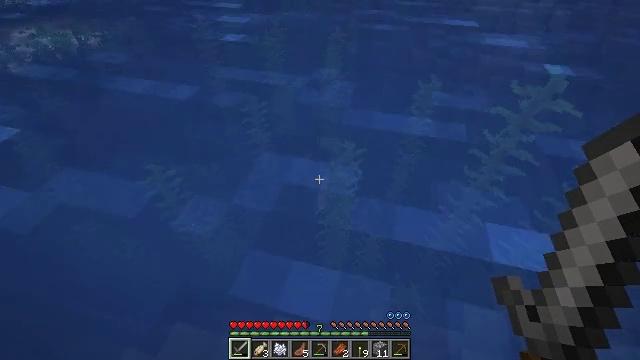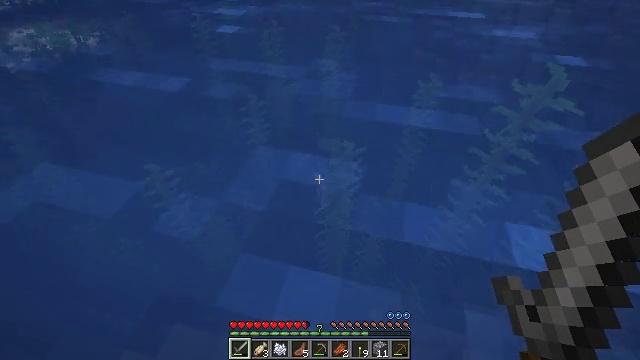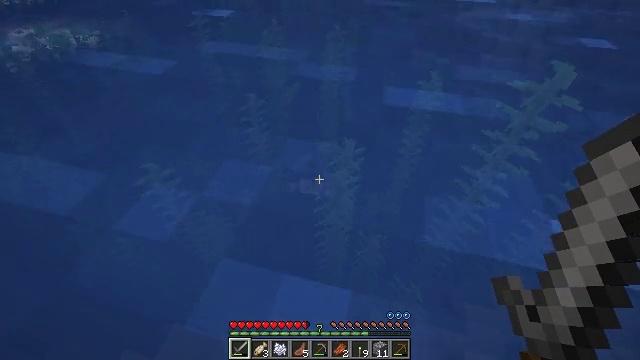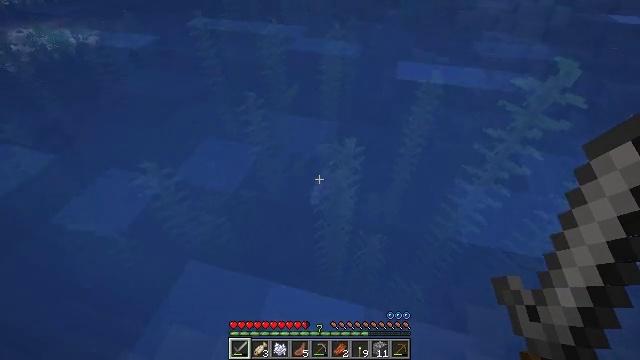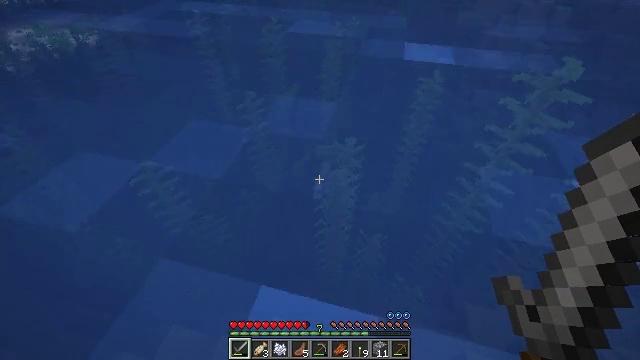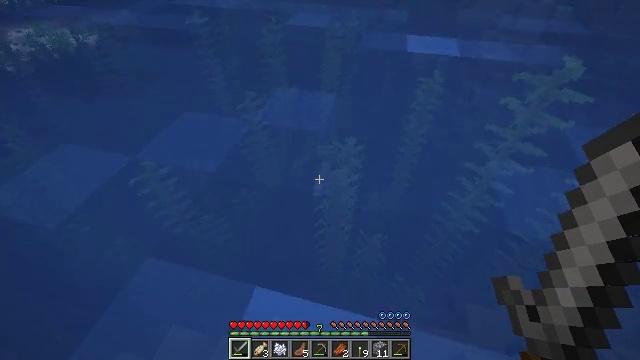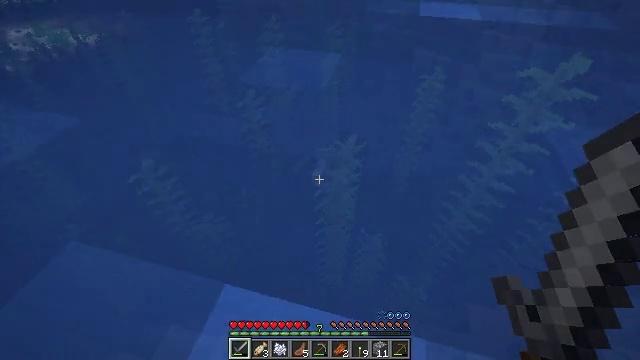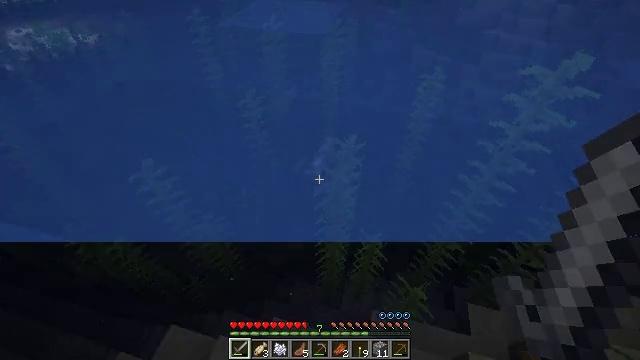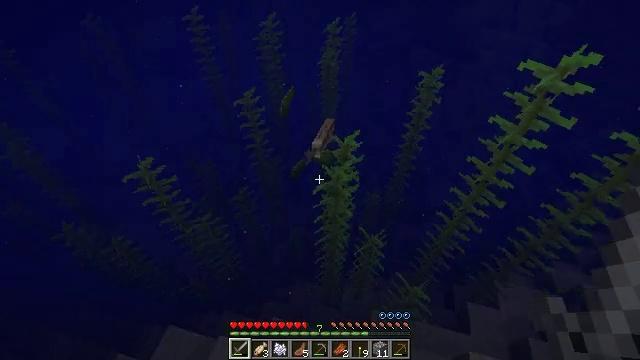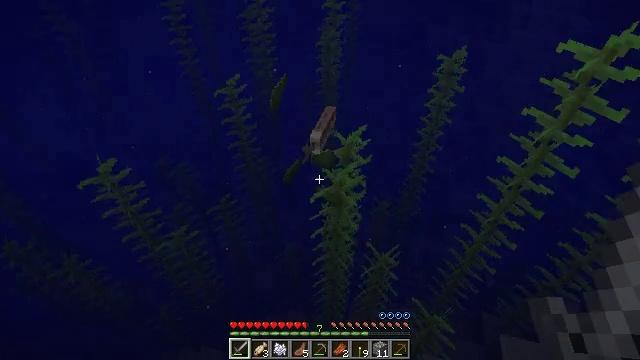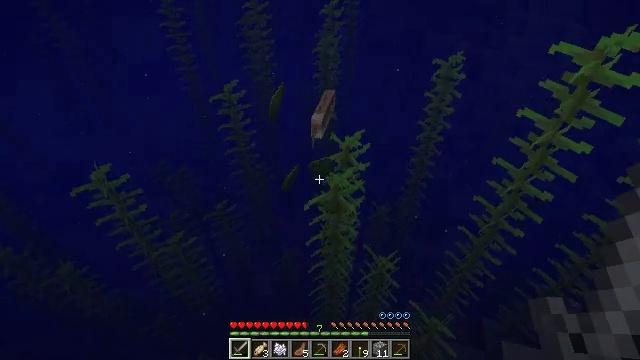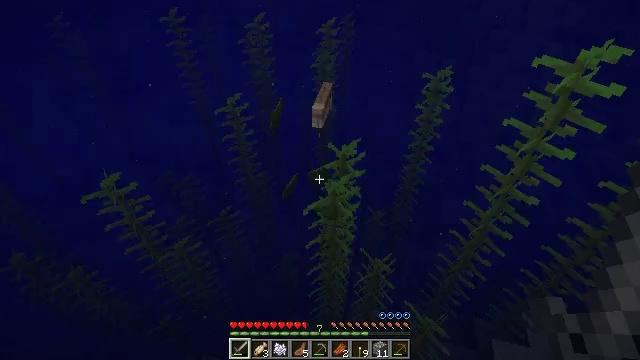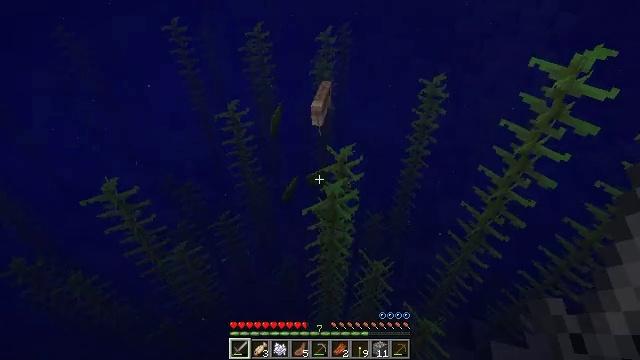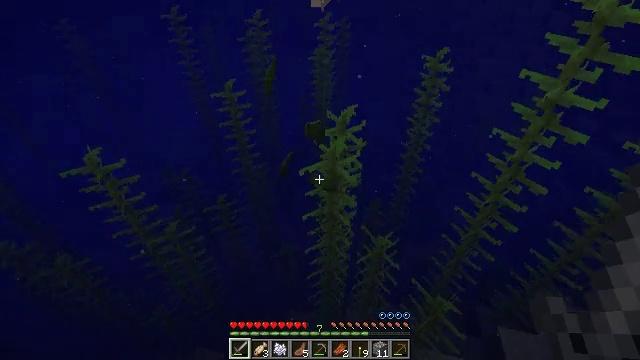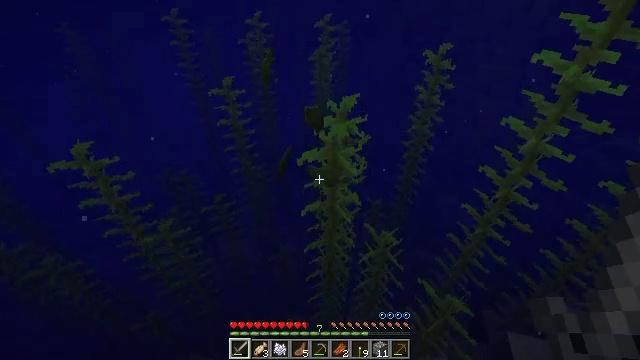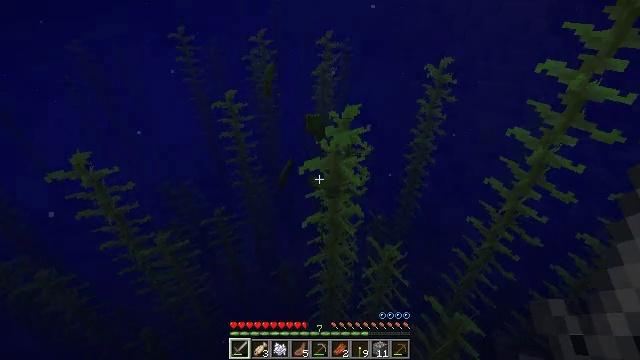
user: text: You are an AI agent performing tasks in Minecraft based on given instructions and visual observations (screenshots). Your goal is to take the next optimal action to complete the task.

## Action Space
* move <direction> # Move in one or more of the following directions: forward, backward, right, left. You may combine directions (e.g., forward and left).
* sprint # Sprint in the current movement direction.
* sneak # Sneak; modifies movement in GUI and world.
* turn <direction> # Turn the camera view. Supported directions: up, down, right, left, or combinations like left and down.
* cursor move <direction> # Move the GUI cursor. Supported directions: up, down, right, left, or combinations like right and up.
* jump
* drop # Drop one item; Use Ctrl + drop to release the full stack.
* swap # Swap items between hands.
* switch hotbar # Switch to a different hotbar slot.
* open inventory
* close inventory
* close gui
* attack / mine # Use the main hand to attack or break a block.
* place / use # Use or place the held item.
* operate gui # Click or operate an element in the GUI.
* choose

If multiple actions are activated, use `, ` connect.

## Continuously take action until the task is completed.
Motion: motion action
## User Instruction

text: Catch and defeat a cod.
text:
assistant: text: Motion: no_op
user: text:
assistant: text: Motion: no_op
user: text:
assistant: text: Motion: no_op
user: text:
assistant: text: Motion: sprint
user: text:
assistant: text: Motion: sprint
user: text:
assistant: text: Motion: sprint
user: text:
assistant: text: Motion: sprint
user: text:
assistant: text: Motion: sprint
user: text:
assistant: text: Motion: sprint, turn up
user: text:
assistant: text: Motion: move forward, sprint, turn up
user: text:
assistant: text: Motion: move forward, turn up
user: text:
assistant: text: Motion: move forward, turn up
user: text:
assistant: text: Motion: move forward
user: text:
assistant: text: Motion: move forward, turn up
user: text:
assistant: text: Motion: move forward, turn up
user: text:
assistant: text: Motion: move forward, turn up
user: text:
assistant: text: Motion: move forward, turn right and up
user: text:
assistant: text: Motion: move forward, turn right and up
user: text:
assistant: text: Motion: move forward, turn up
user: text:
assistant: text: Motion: move forward, turn right
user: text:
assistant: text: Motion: move forward, turn right
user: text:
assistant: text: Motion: move forward, turn right and up
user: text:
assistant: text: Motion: move forward, turn right and up
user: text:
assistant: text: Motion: move forward, turn up
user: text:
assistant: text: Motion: turn left and up
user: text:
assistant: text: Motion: turn up
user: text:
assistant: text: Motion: turn up
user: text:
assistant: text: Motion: turn left and up
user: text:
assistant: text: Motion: turn left and up
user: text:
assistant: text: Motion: turn left and up